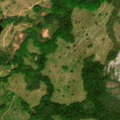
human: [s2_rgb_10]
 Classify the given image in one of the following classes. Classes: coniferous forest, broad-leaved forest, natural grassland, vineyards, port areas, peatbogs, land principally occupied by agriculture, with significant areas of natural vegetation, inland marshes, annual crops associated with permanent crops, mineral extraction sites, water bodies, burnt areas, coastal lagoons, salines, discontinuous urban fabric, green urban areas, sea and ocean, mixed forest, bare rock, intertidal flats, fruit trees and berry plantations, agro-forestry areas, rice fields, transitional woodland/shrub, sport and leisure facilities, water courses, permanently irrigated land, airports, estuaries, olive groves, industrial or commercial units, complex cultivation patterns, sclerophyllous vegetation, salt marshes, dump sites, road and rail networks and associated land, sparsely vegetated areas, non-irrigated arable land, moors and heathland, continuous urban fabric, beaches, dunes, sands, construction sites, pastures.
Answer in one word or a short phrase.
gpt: coniferous forest, mixed forest, transitional woodland/shrub